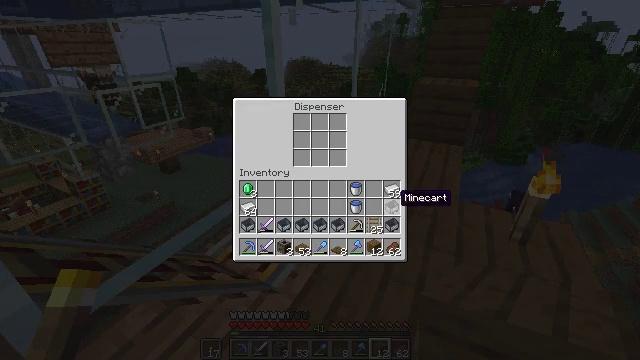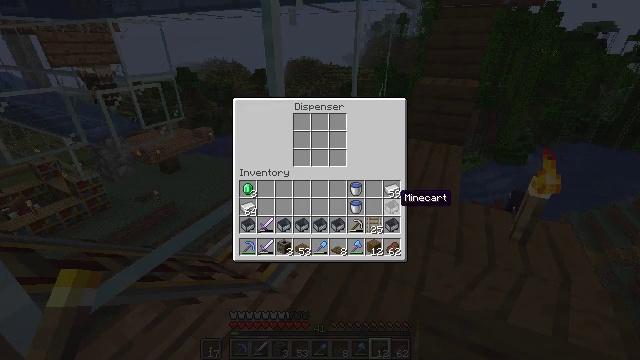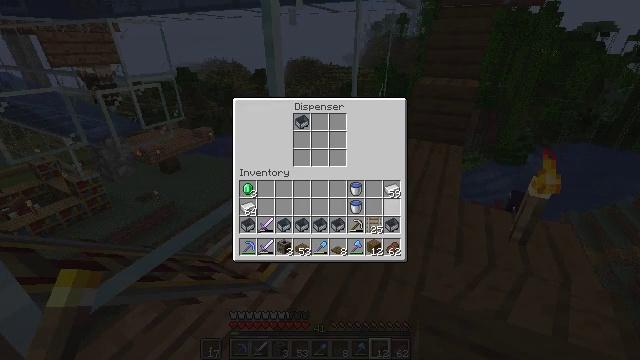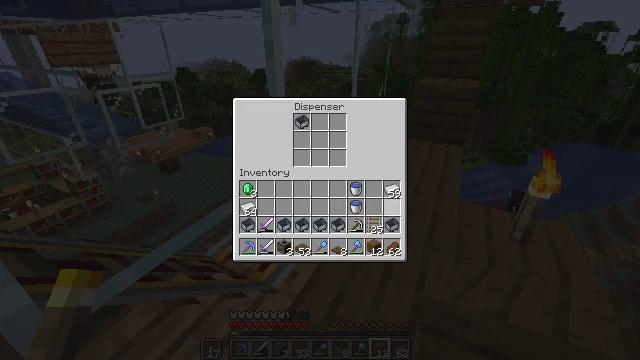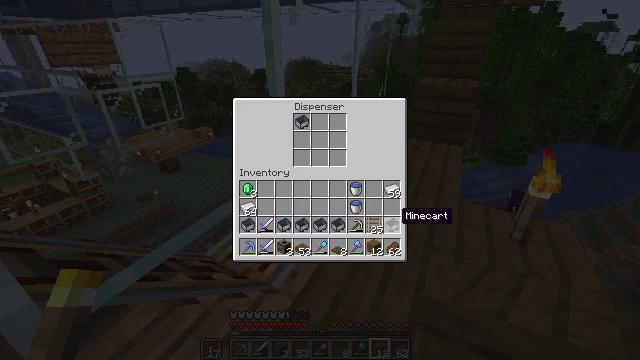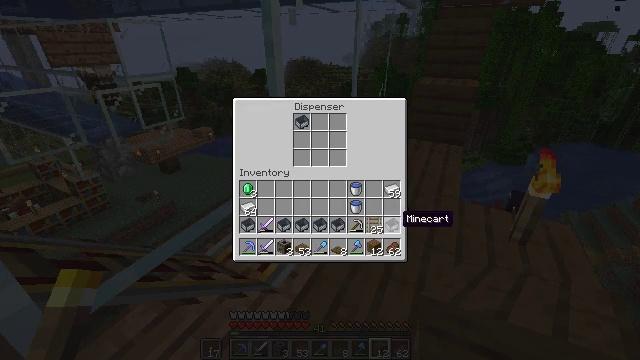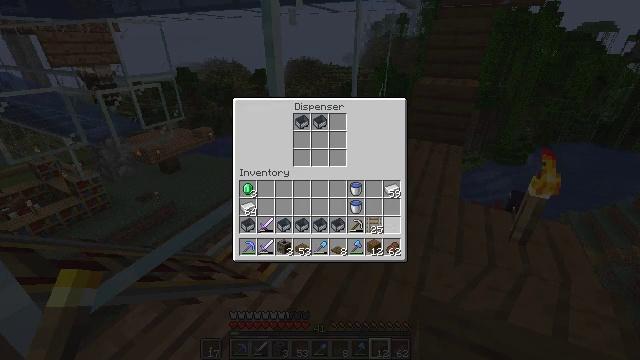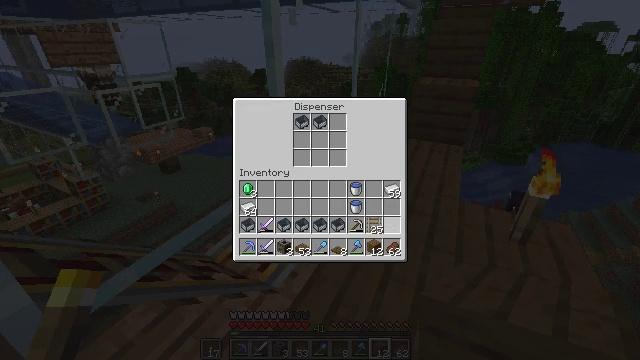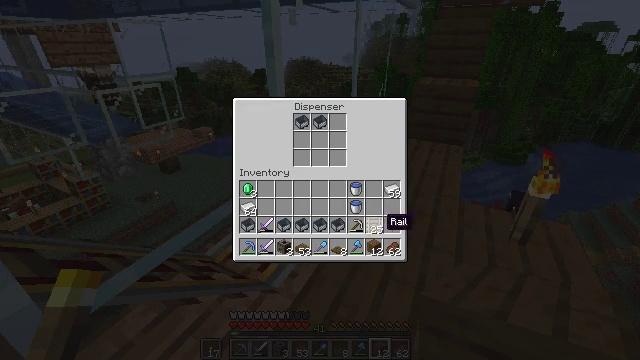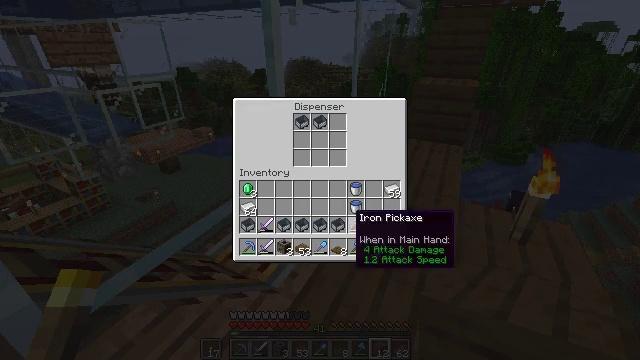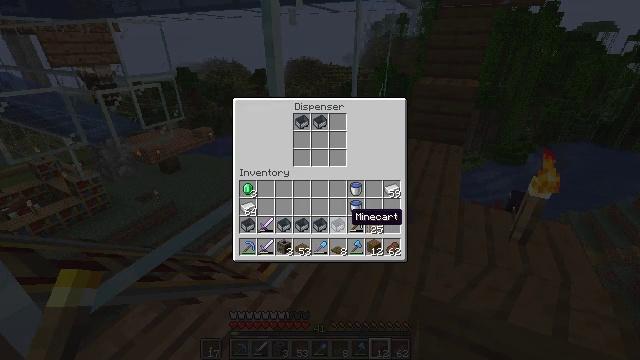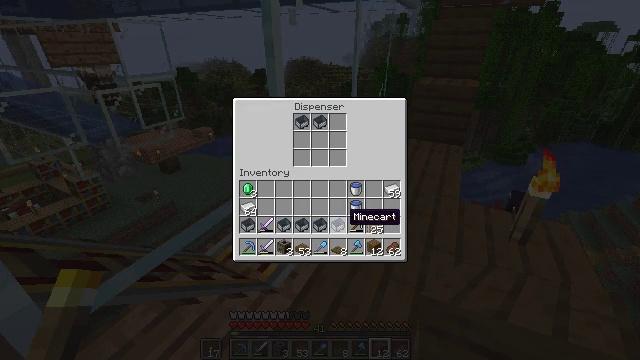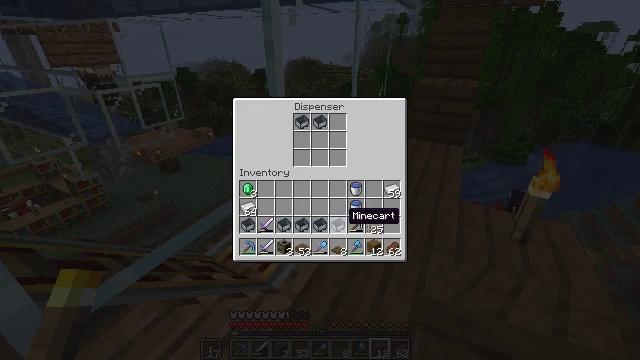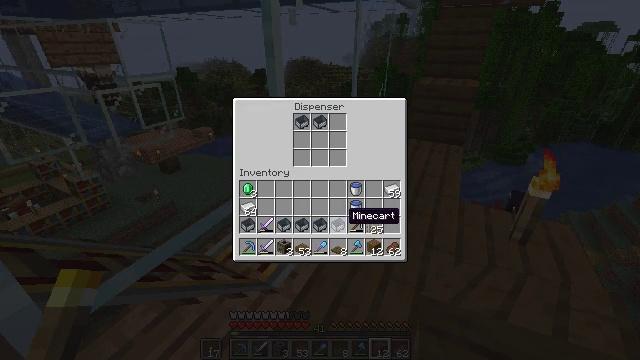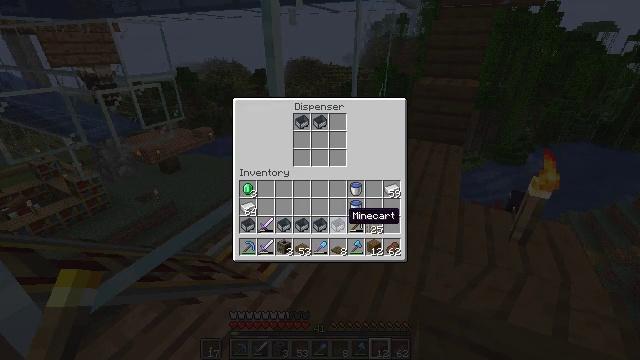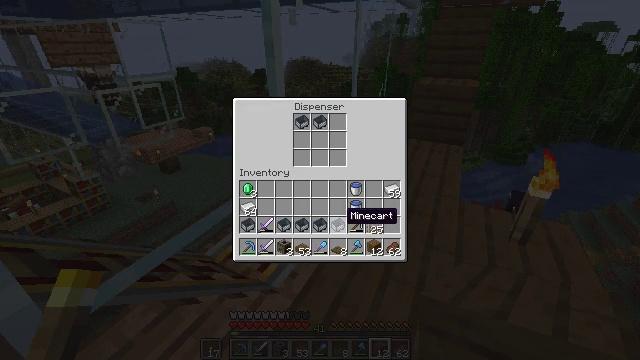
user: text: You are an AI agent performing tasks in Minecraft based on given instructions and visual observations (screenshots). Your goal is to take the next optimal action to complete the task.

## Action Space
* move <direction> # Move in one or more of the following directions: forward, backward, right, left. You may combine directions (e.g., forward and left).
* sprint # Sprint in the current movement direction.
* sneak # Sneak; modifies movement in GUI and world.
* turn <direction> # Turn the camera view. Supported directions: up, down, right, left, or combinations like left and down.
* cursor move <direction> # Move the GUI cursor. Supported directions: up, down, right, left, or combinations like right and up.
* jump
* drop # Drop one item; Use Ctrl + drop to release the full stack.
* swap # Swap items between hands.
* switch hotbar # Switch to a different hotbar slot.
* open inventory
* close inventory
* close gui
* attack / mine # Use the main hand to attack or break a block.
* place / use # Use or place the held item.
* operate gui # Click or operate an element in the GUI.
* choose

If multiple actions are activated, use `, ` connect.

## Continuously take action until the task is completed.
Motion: motion action
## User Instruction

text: Get rabbit stew by using the crafting table.
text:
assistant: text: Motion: sneak
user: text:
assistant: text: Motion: sneak, operate gui
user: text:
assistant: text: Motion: sneak, cursor move down, operate gui
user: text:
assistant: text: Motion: sneak, cursor move down, operate gui
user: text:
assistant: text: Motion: sneak
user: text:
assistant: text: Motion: sneak, operate gui
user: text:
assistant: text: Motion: sneak, operate gui
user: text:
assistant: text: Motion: sneak, cursor move left, operate gui
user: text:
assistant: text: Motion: sneak, cursor move left
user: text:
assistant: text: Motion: sneak
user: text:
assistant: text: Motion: sneak
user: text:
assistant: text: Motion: sneak
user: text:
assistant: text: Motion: sneak
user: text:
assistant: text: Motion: sneak
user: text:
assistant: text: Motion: sneak
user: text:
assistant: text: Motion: sneak
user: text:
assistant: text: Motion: sneak, operate gui
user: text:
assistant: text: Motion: sneak, operate gui
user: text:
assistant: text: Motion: sneak, cursor move left, operate gui
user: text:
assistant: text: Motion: sneak, cursor move left
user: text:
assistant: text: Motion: sneak
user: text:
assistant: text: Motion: sneak, operate gui
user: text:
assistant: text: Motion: sneak, operate gui
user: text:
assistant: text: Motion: sneak, operate gui
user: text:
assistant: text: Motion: sneak
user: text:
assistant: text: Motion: sneak, cursor move left
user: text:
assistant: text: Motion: sneak
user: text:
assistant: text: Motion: sneak
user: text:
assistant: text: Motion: sneak, operate gui
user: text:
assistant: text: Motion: sneak, operate gui